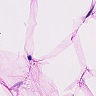
Metastatic tissue present: no